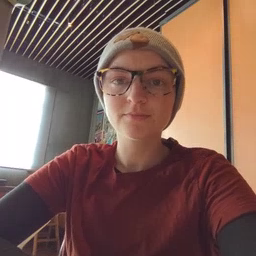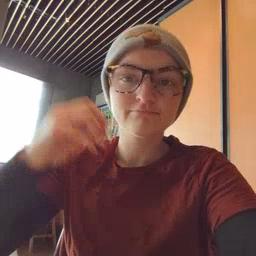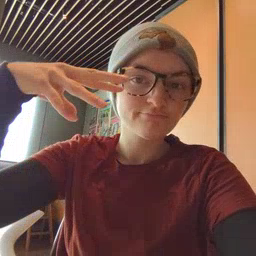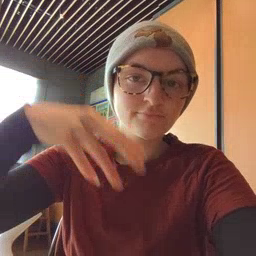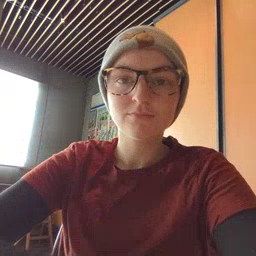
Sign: lamp